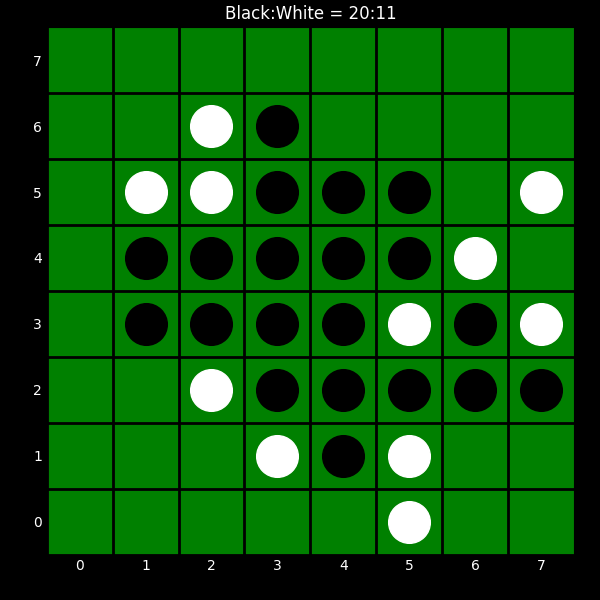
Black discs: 20
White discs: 11